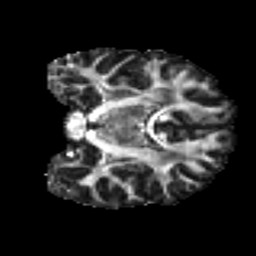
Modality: FA
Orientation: coronal
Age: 22
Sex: male
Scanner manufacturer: ge
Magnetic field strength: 3 T
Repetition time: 7.8 s
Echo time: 0.0606 s